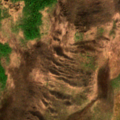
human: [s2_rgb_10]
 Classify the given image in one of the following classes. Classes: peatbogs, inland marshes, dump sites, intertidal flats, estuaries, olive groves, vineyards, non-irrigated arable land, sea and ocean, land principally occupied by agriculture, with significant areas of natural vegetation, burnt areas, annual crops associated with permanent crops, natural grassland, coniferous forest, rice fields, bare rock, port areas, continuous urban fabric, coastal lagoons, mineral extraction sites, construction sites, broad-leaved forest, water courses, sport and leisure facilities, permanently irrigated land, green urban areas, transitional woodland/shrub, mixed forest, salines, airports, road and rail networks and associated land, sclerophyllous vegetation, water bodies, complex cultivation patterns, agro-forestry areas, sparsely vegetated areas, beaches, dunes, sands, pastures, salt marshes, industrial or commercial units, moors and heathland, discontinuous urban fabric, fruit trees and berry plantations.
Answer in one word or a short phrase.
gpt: coniferous forest, transitional woodland/shrub, peatbogs